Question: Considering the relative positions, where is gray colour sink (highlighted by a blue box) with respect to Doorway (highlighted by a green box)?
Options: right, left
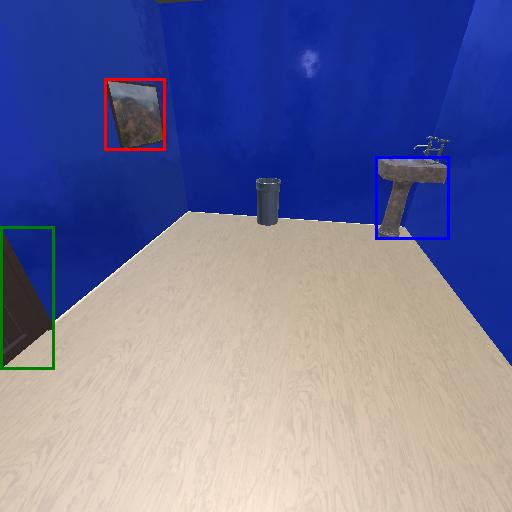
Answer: right